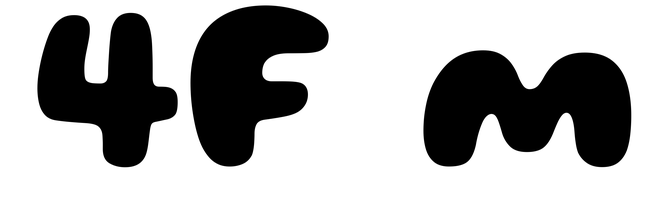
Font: Gluten_ExtraBold